Question: I never had this happen before, but here we go:

Any ideas?
- -
It looks as if the comment is NOT working...
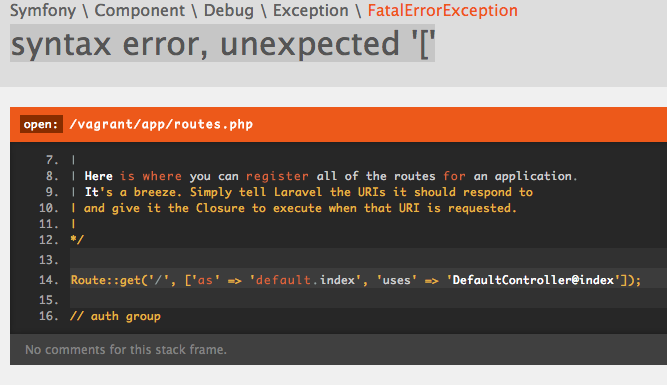
Answer: Using '[]' as arrays like that only works with PHP 5.4 and up.
> See <URL>
You'll have to use old array syntax for PHP 5.3.
This will work:
'''
Route::get('/', array('as' => 'default.index', 'uses' => 'DefaultController@index'));
'''